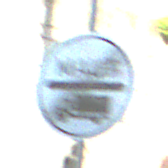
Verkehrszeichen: EndeMautpflicht
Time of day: MorningAfternoon
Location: Outdoor (Urban)
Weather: PartlyCloudy
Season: NotSpecified
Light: Natural